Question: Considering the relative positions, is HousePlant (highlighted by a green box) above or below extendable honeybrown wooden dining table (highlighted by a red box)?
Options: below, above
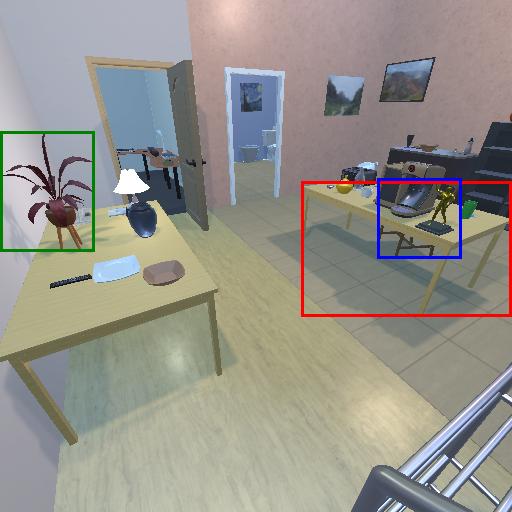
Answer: below